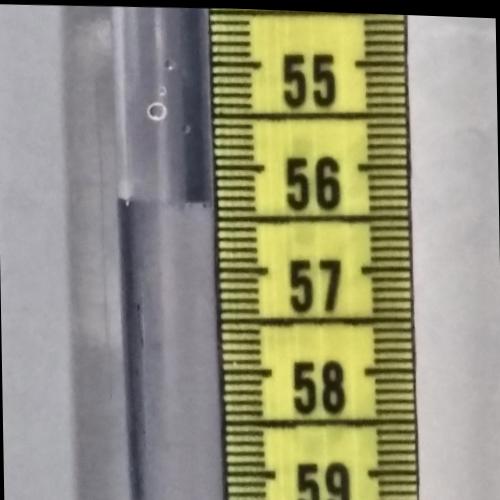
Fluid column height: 56.3 cm